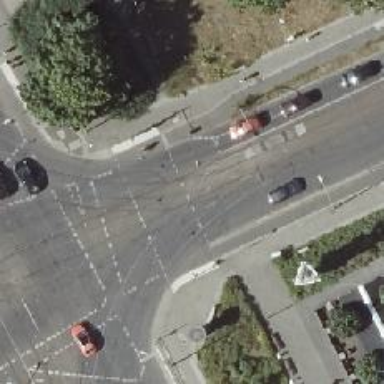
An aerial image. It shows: Secondary road with asphalt surface. There are separate sidewalks on both sides and cycle tracks on both sides.